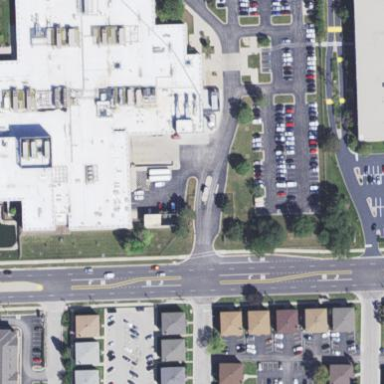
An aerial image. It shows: Office building.